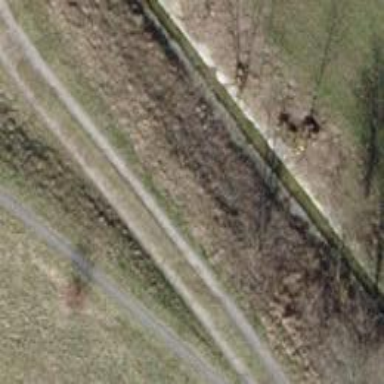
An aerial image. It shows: Track with grade2 tracktype.